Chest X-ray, AP view. Patient: 62 years old, sex F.
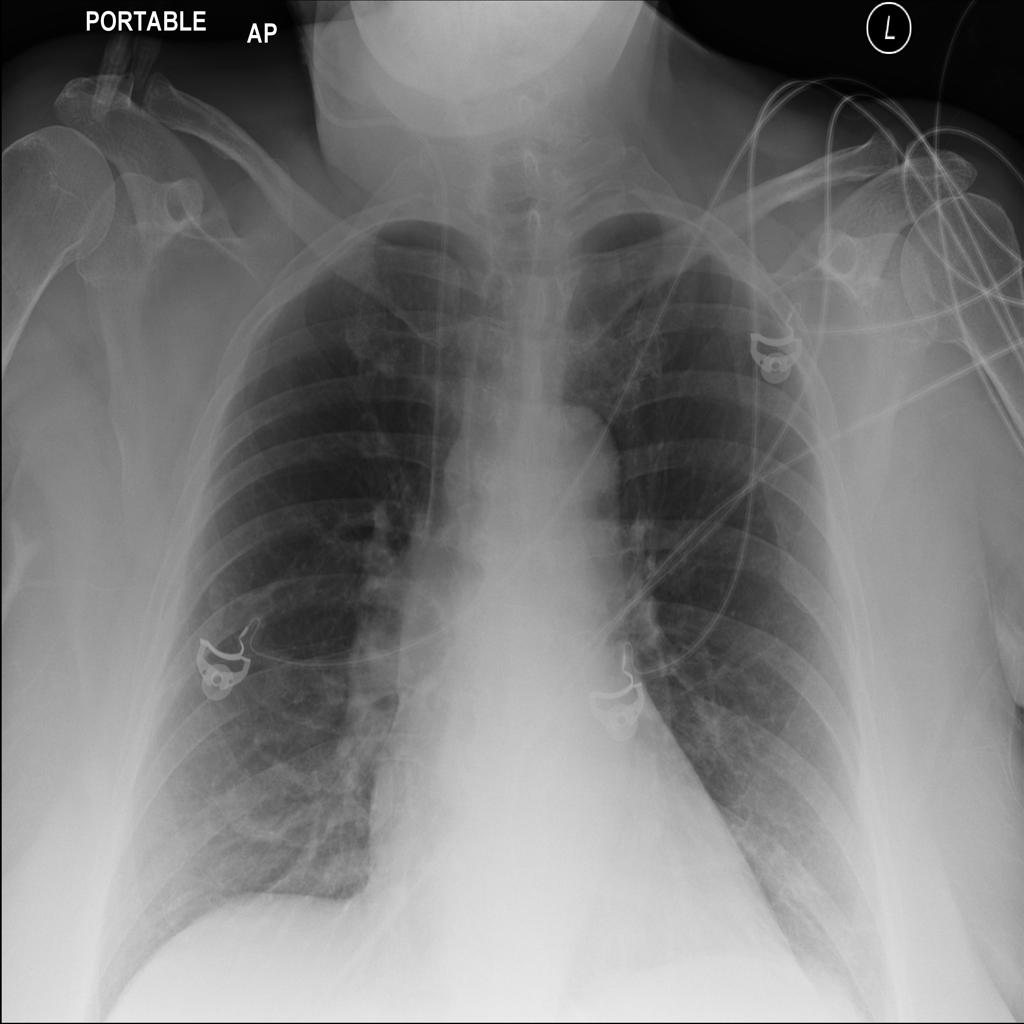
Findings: Infiltration